Question: is there any way I can change the resolution of Android Studio? recently I migrate my Android Studio from rMBP 13' to rMBP 15' and the text is blurry. I tried to change its resolution hoping to fix it but found no way to do. do you guys met with this before?

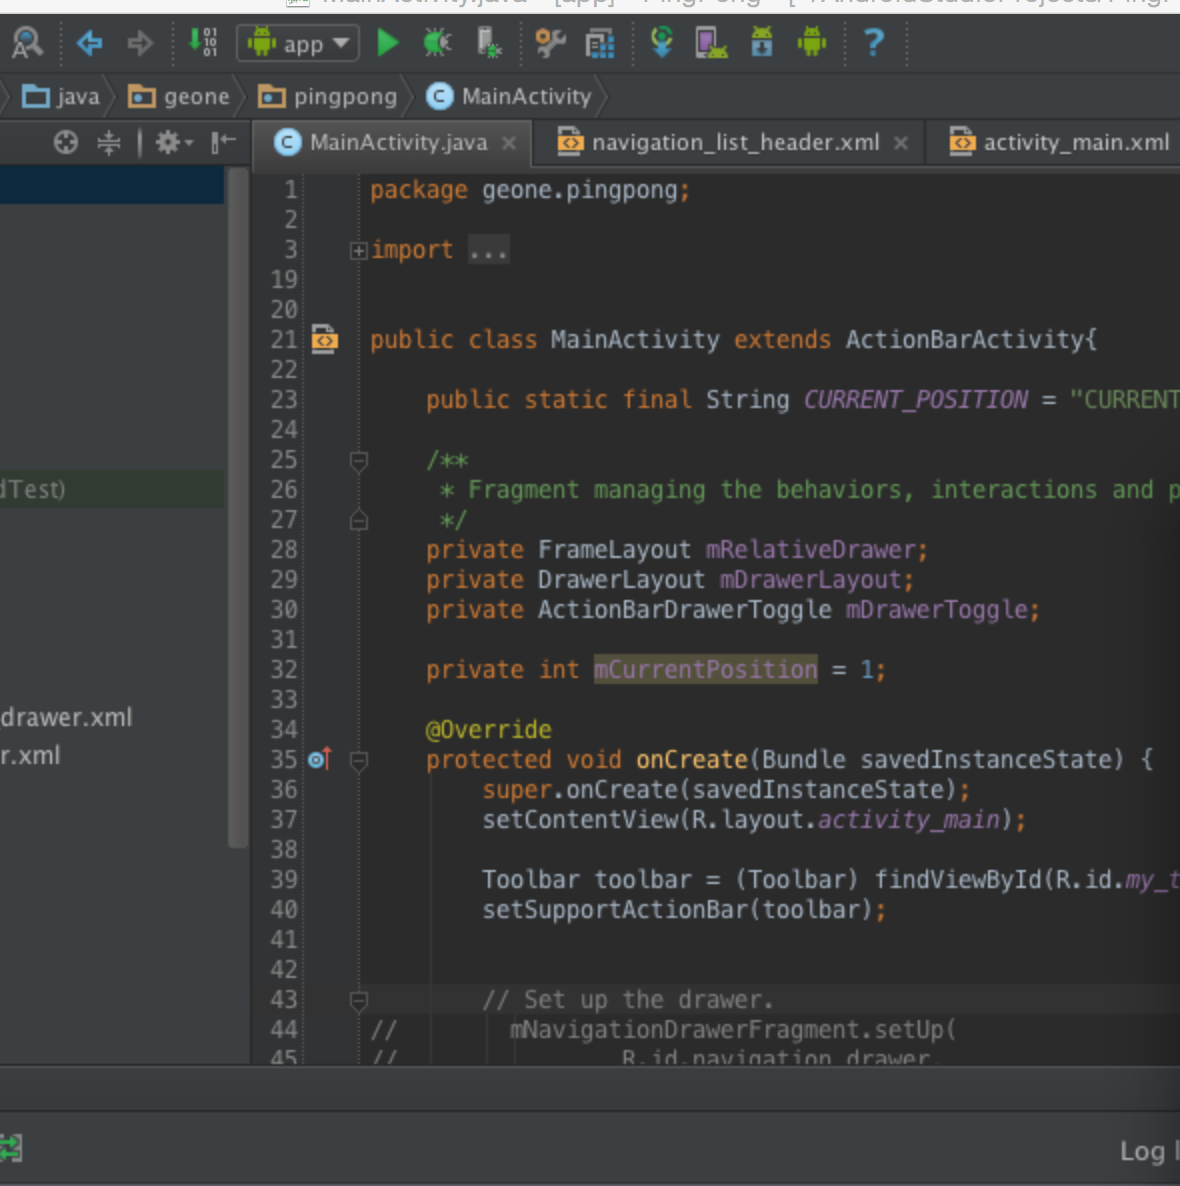
Answer: There's a known issue with IntelliJ and Android Studio on MacOS that only Apple's JDK does proper subpixel antialiasing in its rendering. If you're using an Oracle JDK, then the rendering is not as good.
Unfortunately, this means that the only Java version with good rendering is 1.6; Oracle picked up MacOS support for JDK 1.7 and 1.8.
The good news is that you don't have to use the same JDK to run Android Studio as what you actually use to build; if you have Apple's JDK 1.6 installed, you can use it to run Android Studio, but you can configure Java 1.7 to build with; the latter you configure via the Project Structure dialog.
You can find the relevant bug in IntelliJ's bug tracker at <URL>